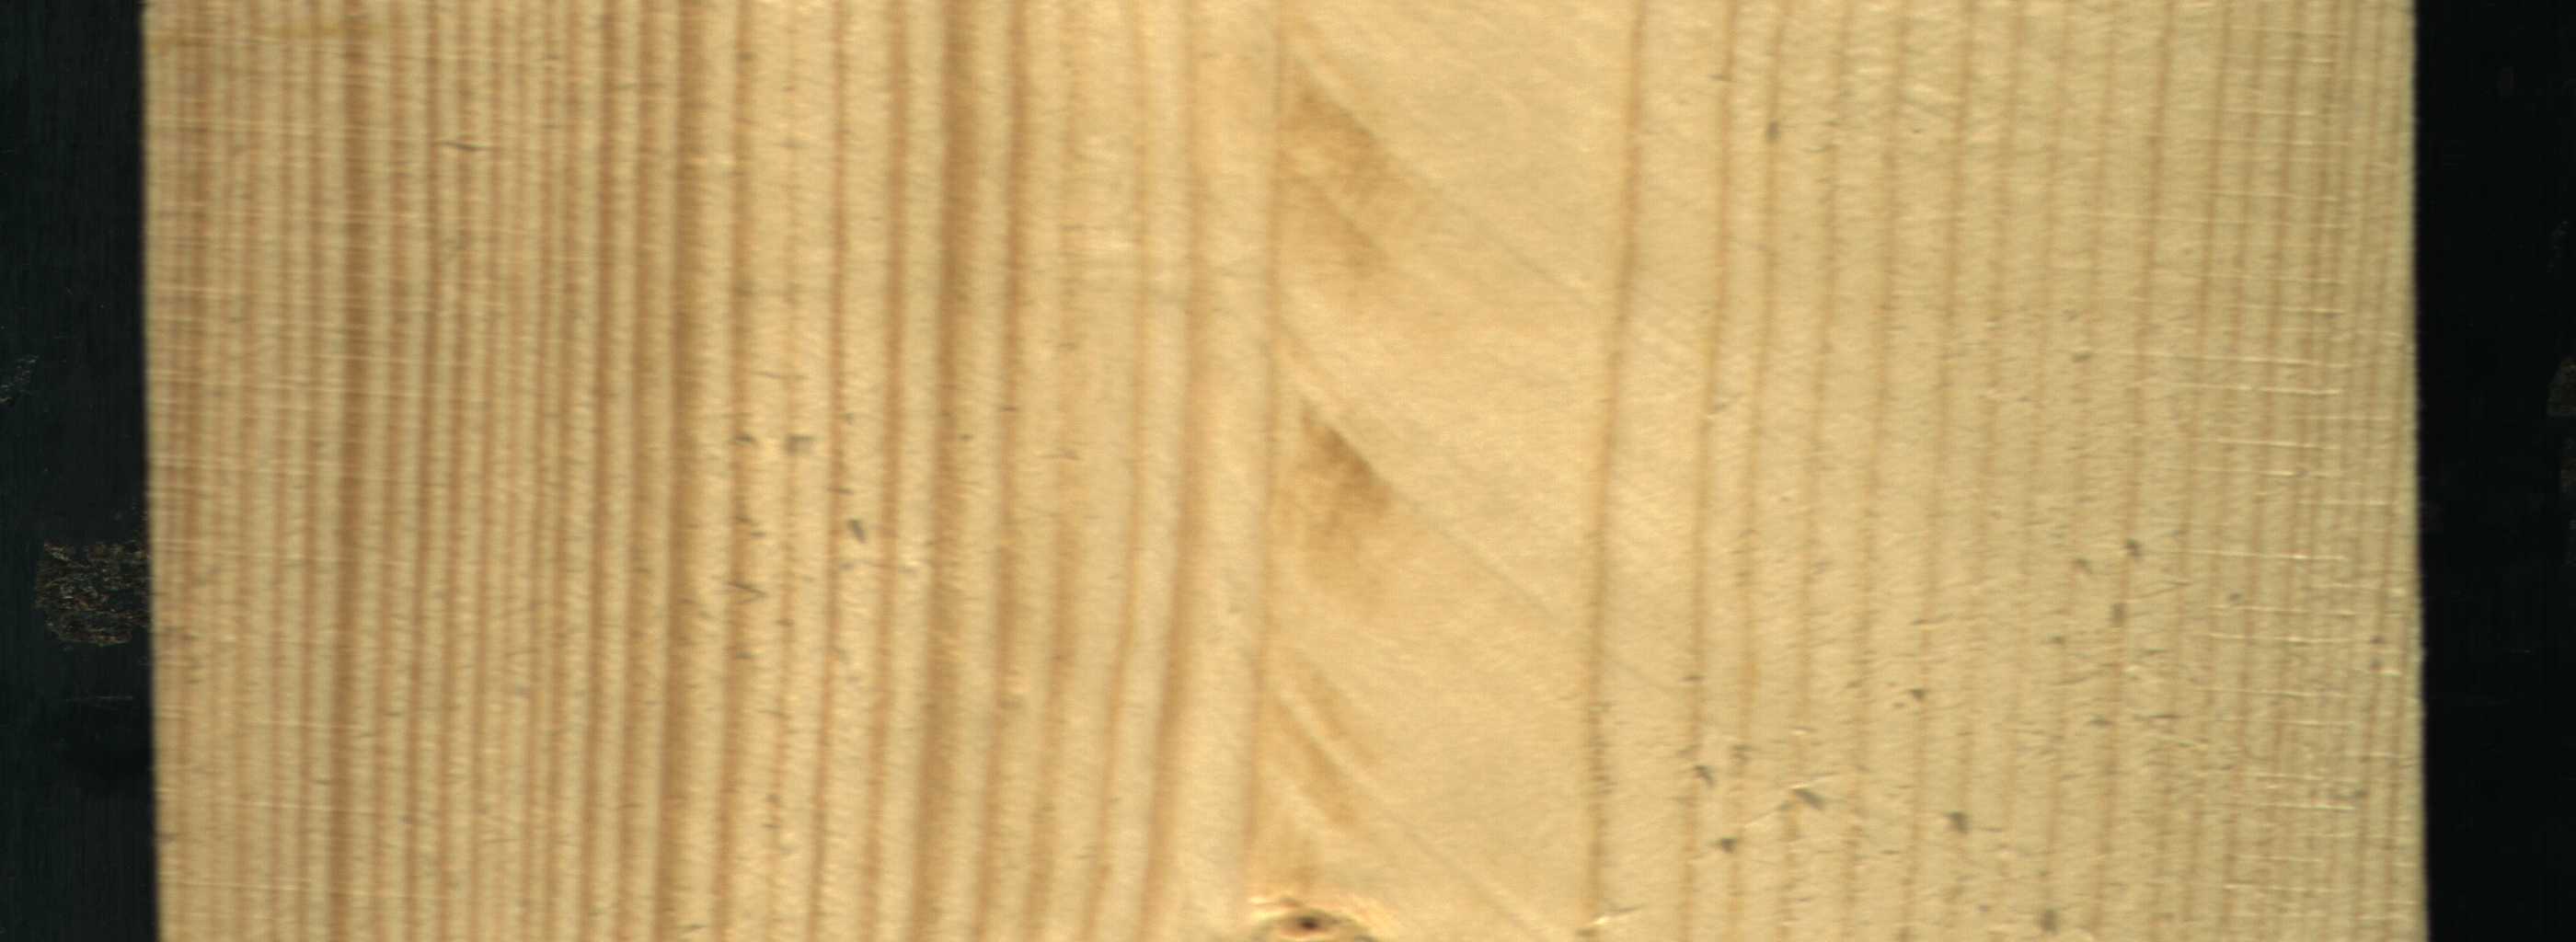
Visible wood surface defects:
Live_Knot